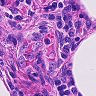
Metastatic tissue present: no